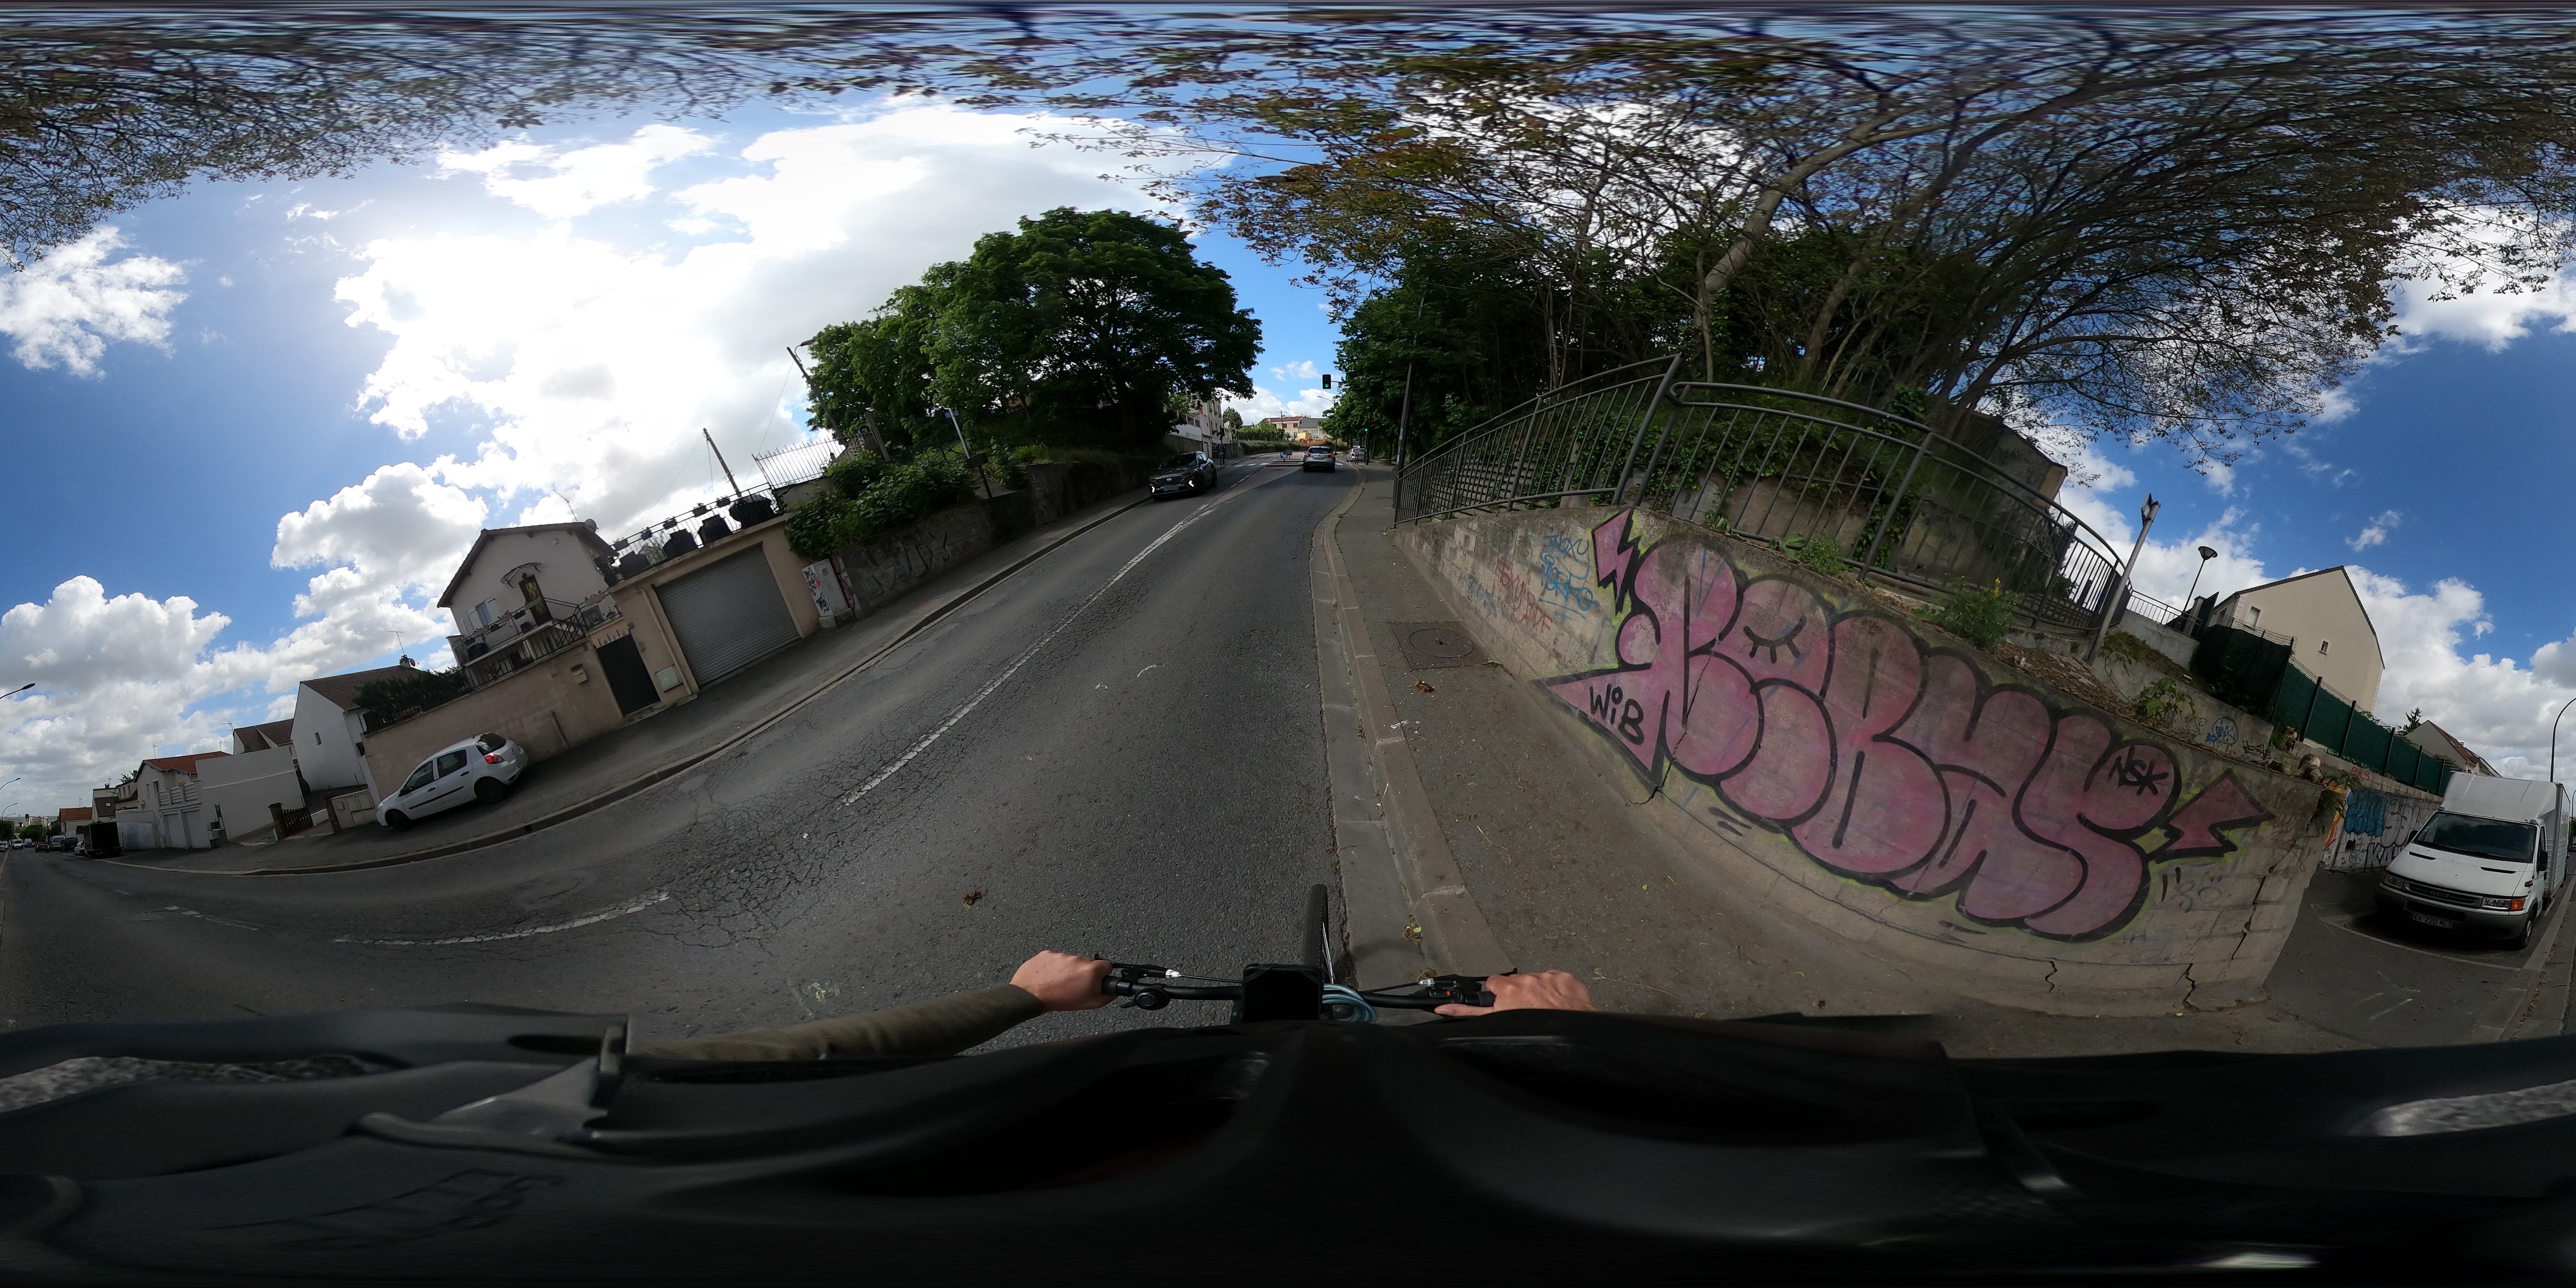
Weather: clear
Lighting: day
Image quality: good
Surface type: railway
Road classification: service, steps
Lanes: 2.0
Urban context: urban centre
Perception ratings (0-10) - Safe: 1.29, Lively: 3.54, Beautiful: 7.8, Boring: 2.67, Depressing: 3.63, Wealthy: 1.53